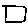
Label: square